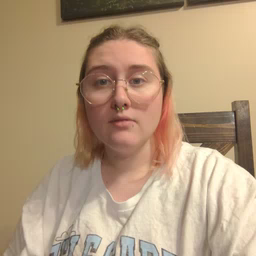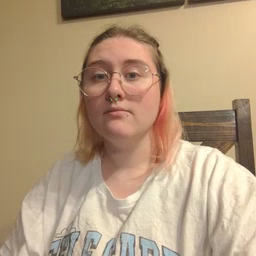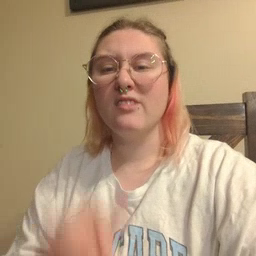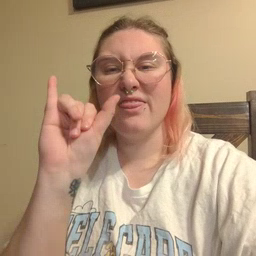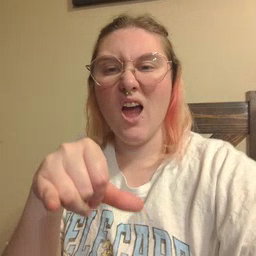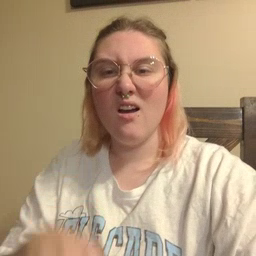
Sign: that